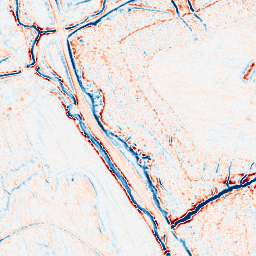
Category: edge_preserving
Decomposition family: bilateral
Decomposition parameters: d: 9
sigma_color: 50
sigma_space: 75
Upsampling method: bicubic
Upsampling parameters: scale: 4
Upsampling scale: 4